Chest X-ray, AP view. Patient: 59 years old, sex F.
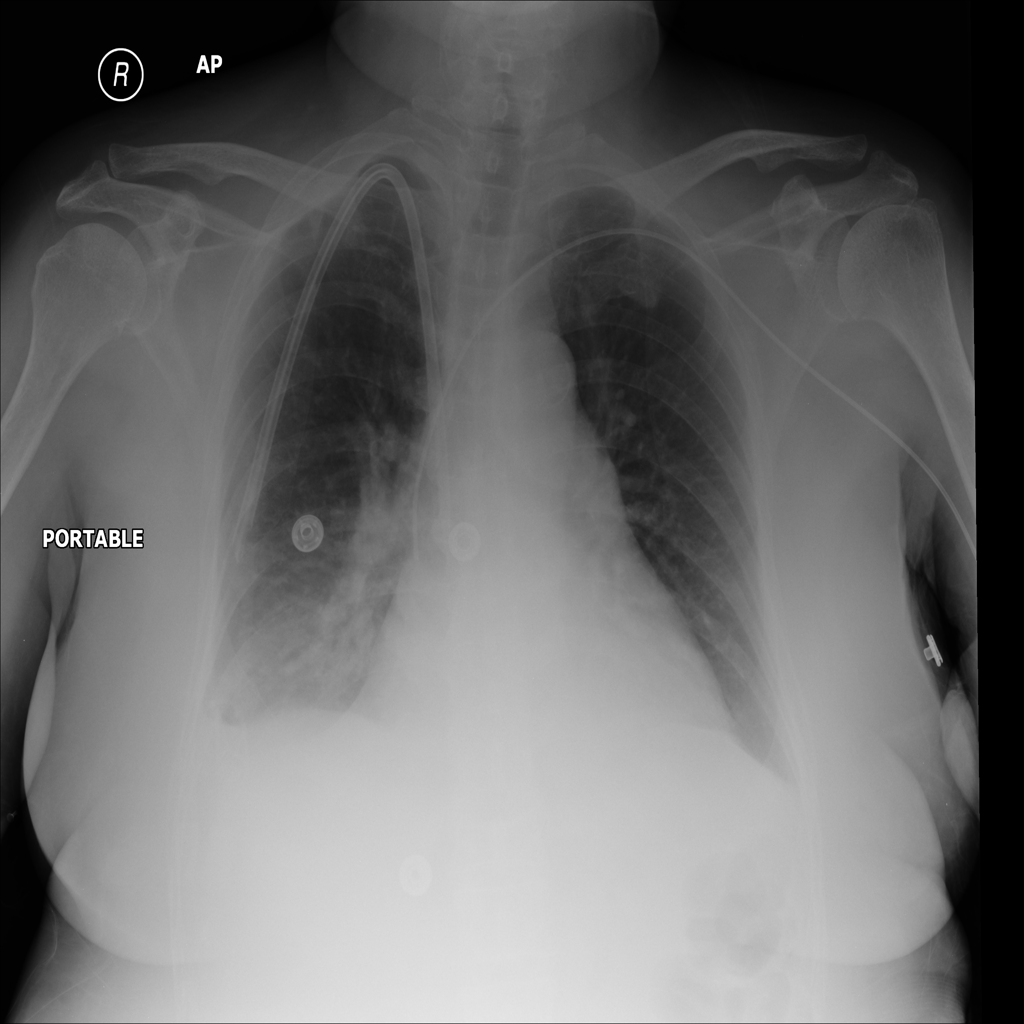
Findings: Atelectasis, Effusion